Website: bh-photo
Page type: store-pickup
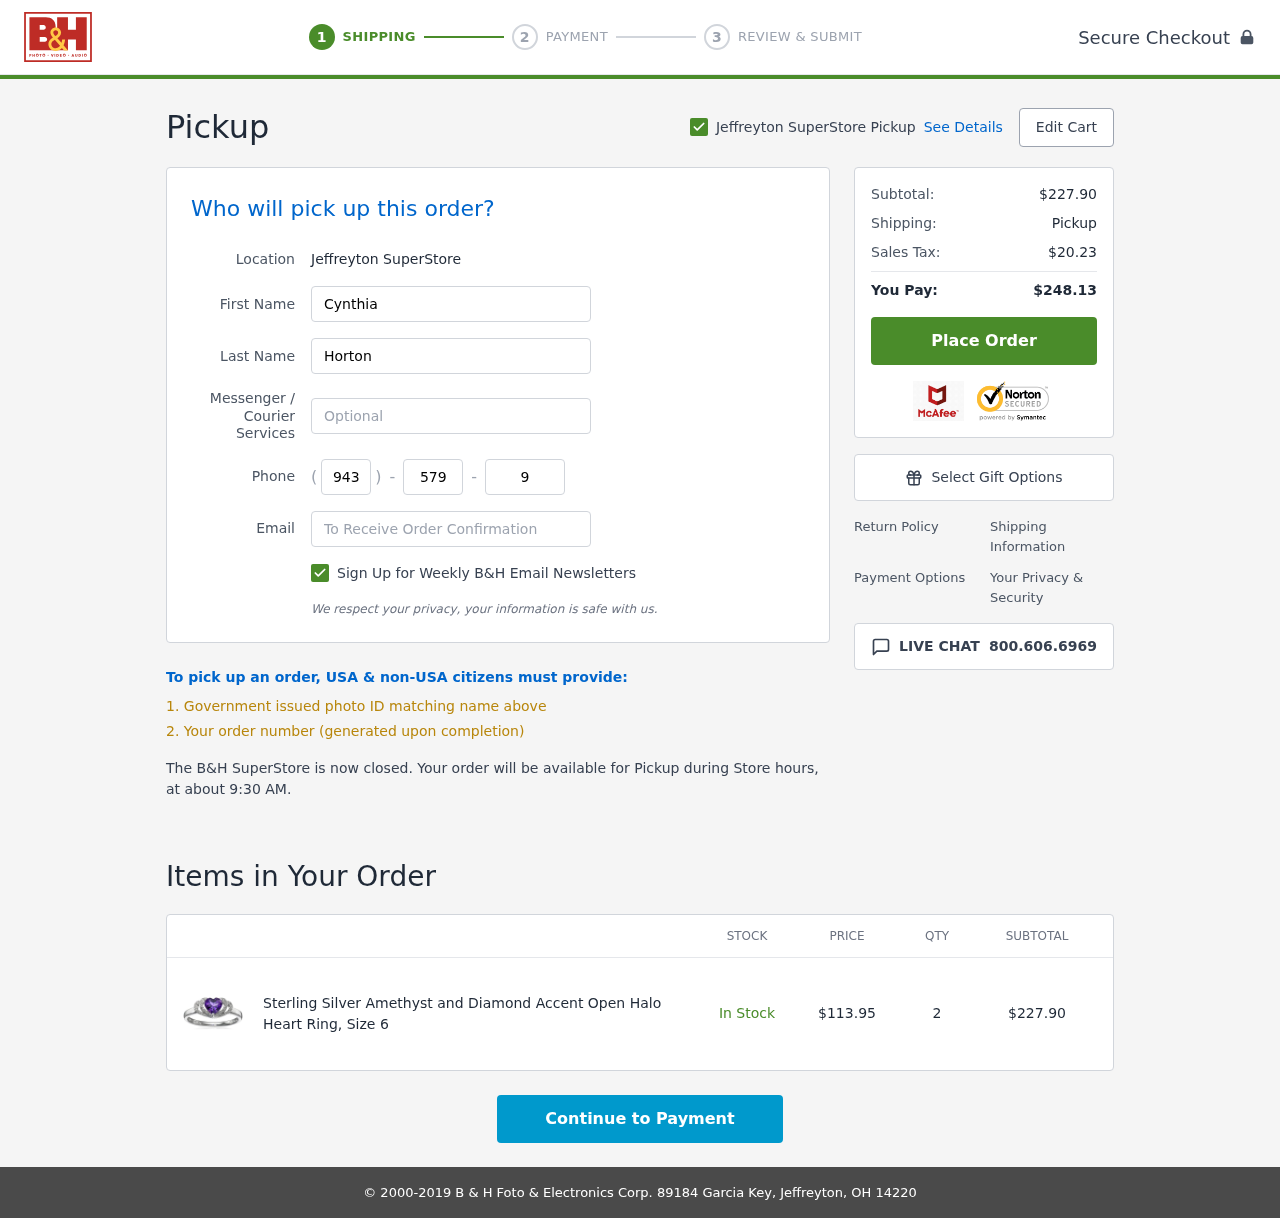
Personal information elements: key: PII_EMAIL
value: chorton@gmail.com
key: PII_FIRSTNAME
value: Cynthia
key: PII_LASTNAME
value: Horton
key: PII_LOCATION1_CITY
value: Jeffreyton SuperStore Pickup
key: PII_LOCATION1_CITY
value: Jeffreyton SuperStore
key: PII_PHONE_AREA
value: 943
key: PII_PHONE_PREFIX
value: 579
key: PII_PHONE_SUFFIX
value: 9291
Product elements: key: PRODUCT1_NAME
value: Sterling Silver Amethyst and Diamond Accent Open Halo Heart Ring, Size 6
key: PRODUCT1_PRICE
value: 113.95
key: PRODUCT1_QUANTITY
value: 2
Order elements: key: ORDER_SUBTOTAL
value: $227.90
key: ORDER_TAX
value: $20.23
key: ORDER_TOTAL
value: $248.13